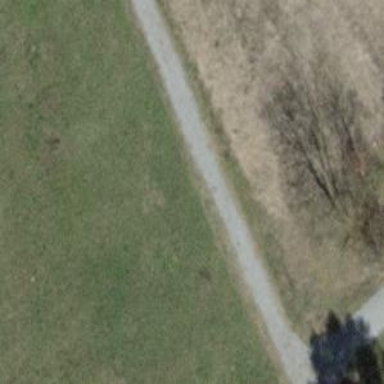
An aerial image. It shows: Path surfaced with fine gravel.